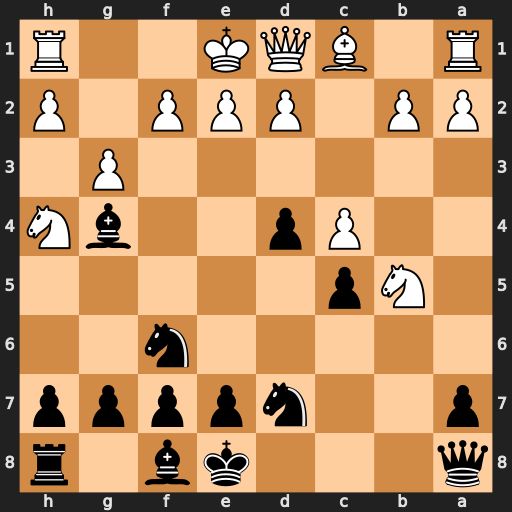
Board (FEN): q3kb1r/p2npppp/5n2/1Np5/2Pp2bN/6P1/PP1PPP1P/R1BQK2R
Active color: b
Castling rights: KQk
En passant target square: -
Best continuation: Qxh1#